Question:
I have the above Layer Recurrent Neural Net from Matlab. I wanted to know, just how do I add an extra Hidden layer to this? Am I not understanding this correctly or is there only one layer here - with 3 neurons and 1 feedback loop? Could someone please rectify this for me?
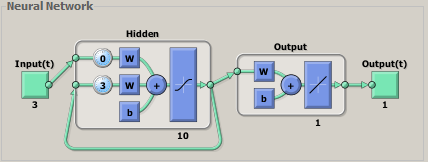
Answer: It's simple, did you see the Hidden part in the graph above? copy the structure to form another Hidden layer, and let the output port of the first hidden neural unit to stream into the second hidden layer's first input port, with the second input point connected with the output port of itself. Then let the output port of the second hidden layout stream into the W port of Output unit.That's Okay now.